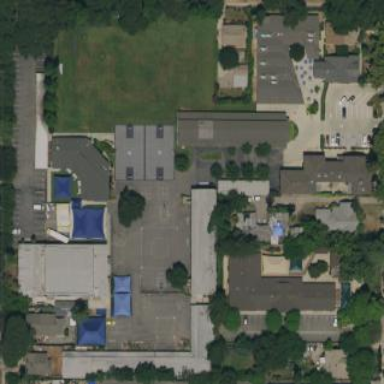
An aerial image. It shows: School.